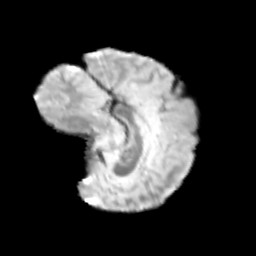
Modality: T2w
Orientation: sagittal
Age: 9
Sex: male
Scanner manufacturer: siemens
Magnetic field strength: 3 T
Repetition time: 3.8 s
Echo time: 0.07 s